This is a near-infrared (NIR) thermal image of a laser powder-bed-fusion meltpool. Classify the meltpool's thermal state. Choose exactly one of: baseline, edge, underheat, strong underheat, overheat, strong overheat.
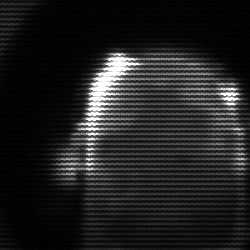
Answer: baseline